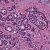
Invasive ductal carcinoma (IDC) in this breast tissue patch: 1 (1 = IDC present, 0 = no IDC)